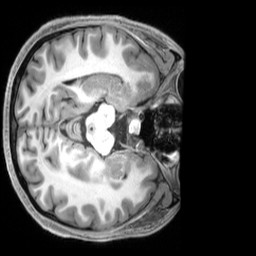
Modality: T1w
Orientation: axial
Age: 28
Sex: male
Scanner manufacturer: siemens
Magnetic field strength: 3 T
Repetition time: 2.3 s
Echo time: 0.00229 s